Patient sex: F
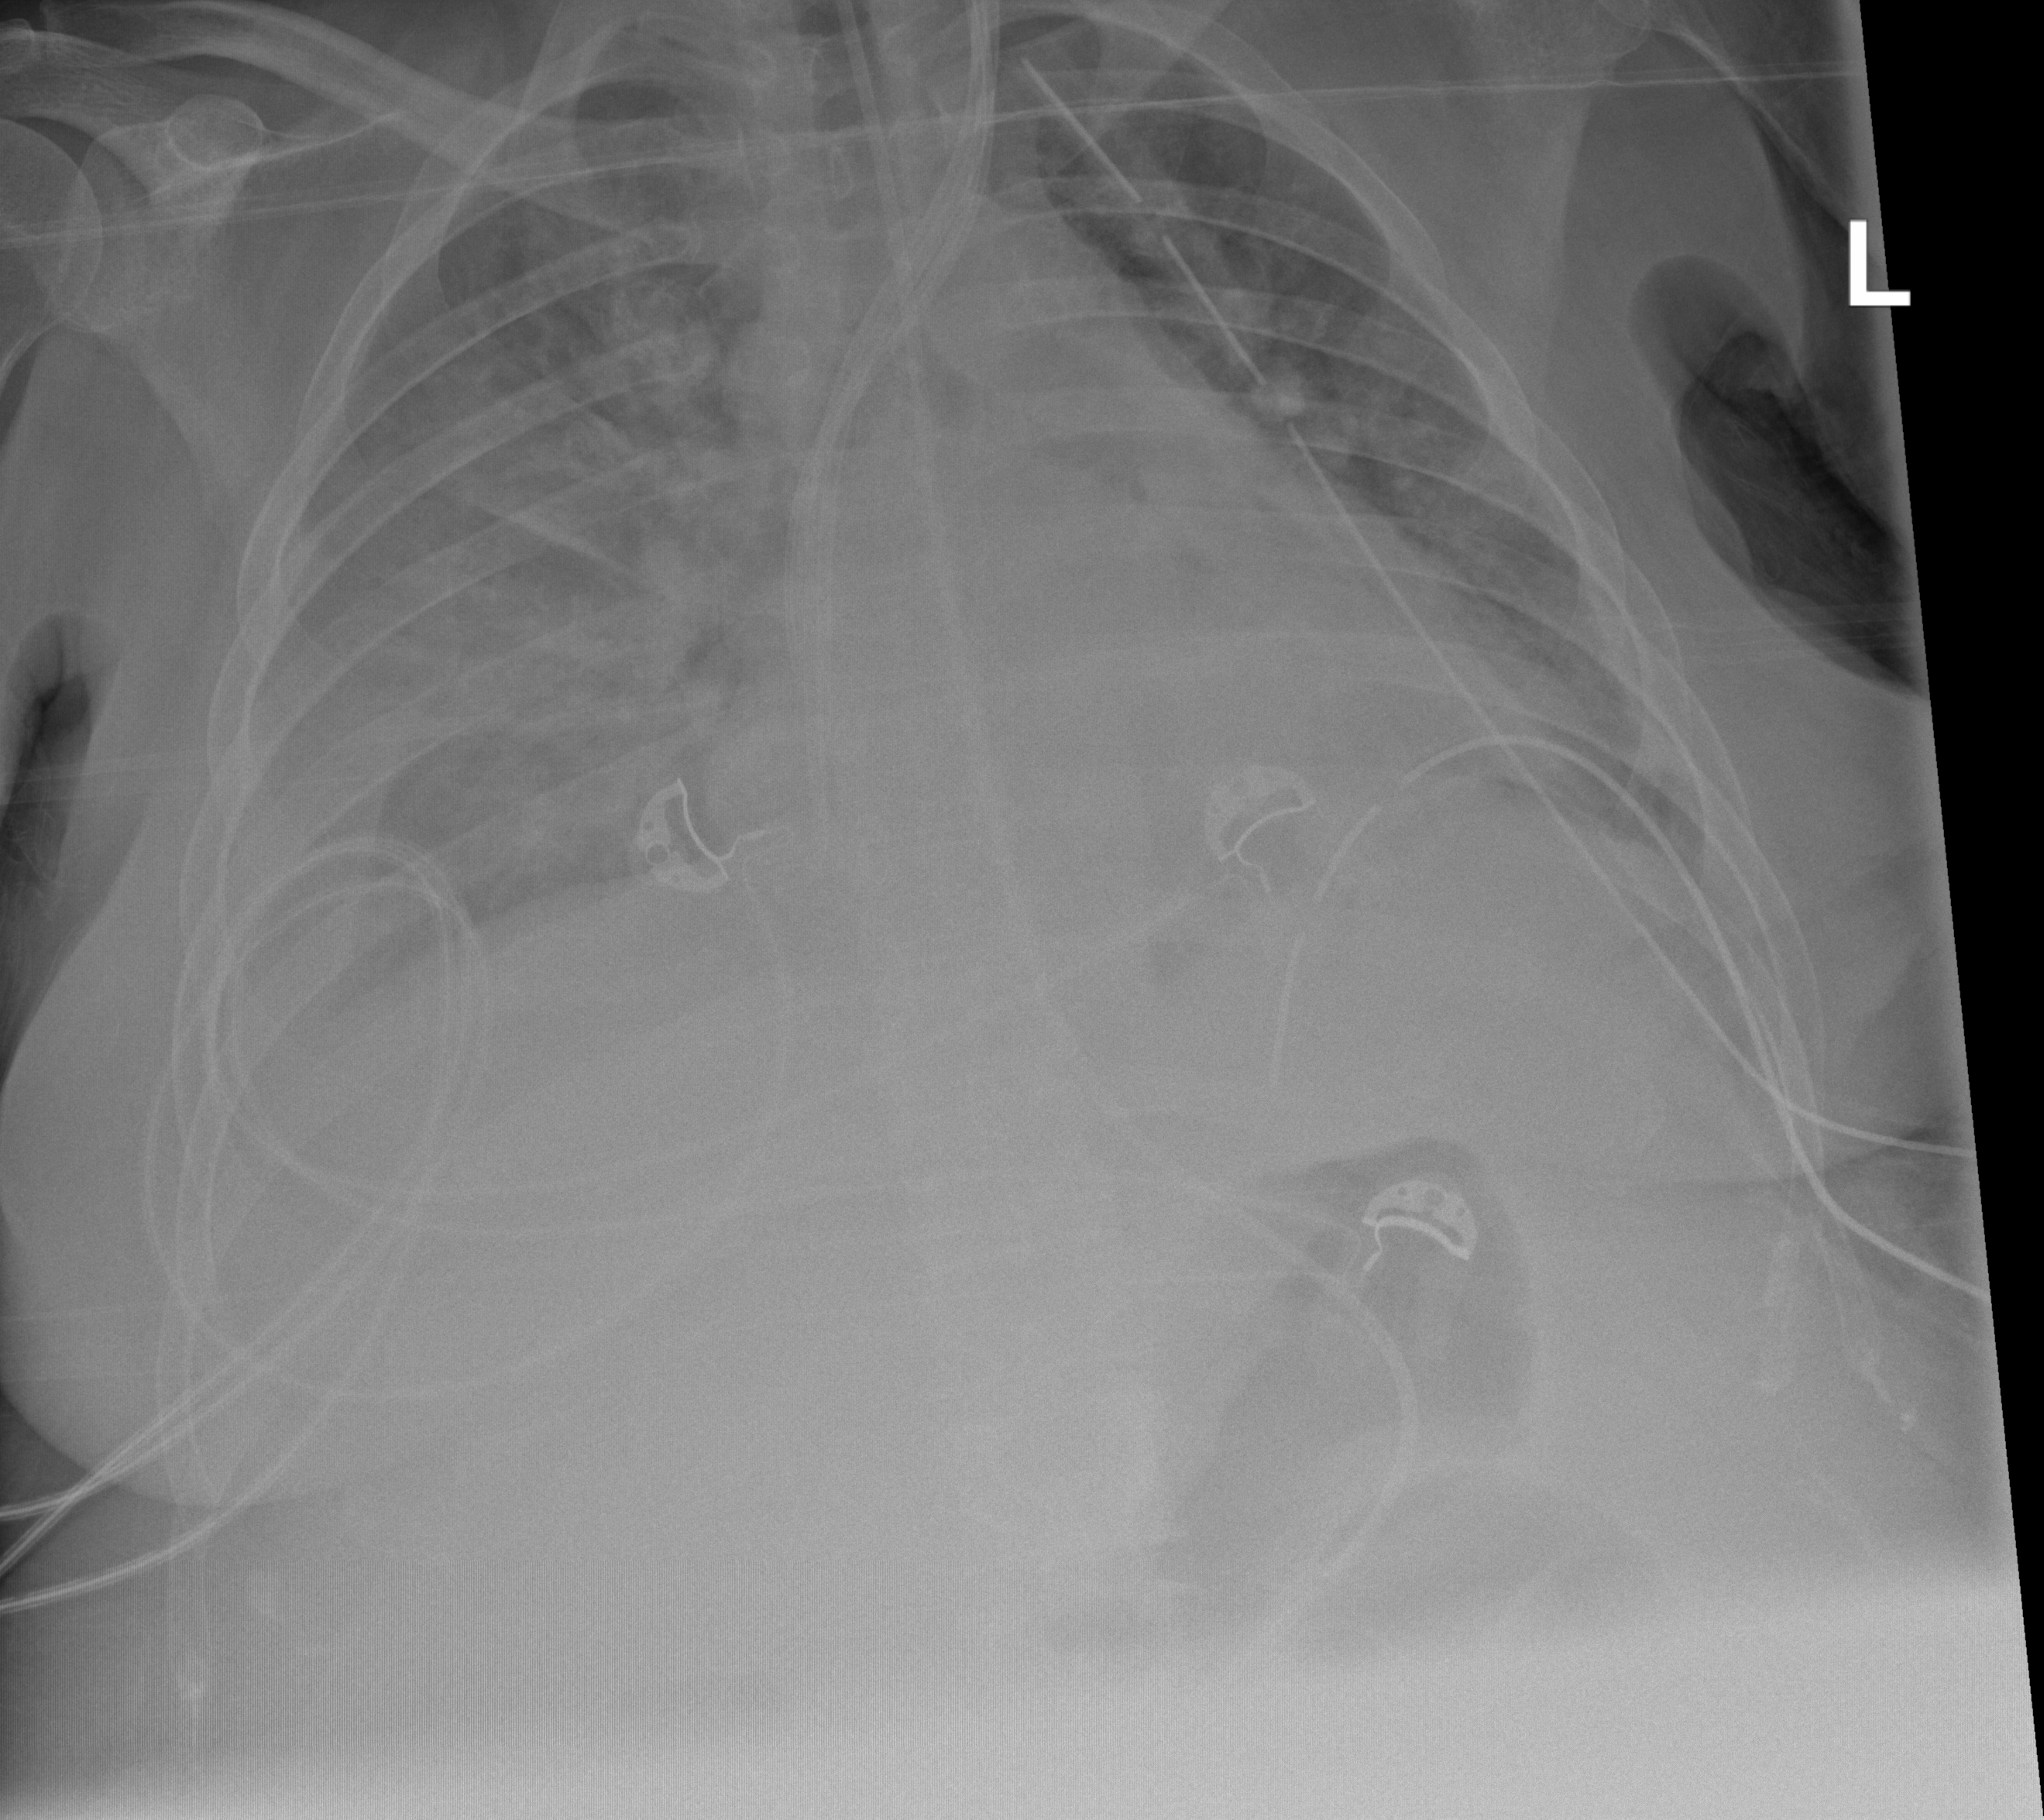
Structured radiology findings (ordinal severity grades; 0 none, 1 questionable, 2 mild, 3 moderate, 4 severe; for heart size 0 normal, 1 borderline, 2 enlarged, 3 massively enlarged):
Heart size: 2
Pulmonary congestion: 2
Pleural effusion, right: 2
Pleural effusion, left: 2
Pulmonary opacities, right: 3
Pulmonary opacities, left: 2
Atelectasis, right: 3
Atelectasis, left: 2